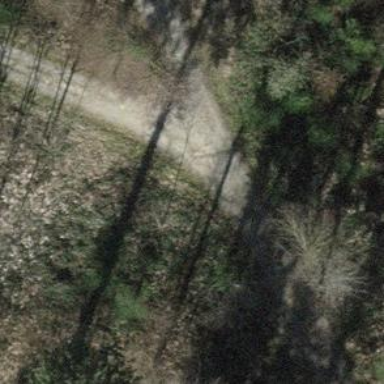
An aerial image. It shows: Gravel track with grade3 tracktype.